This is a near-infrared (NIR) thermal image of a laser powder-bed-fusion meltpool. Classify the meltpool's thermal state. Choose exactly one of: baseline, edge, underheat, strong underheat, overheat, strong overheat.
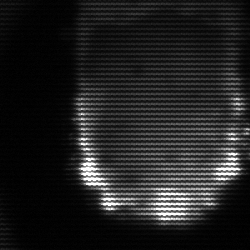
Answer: baseline